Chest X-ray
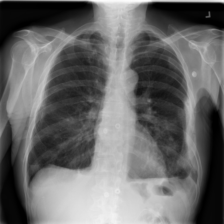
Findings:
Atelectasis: negative
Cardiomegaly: negative
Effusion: negative
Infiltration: negative
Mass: negative
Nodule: negative
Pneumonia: negative
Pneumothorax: negative
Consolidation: negative
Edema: negative
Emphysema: negative
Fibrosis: negative
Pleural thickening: negative
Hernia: negative